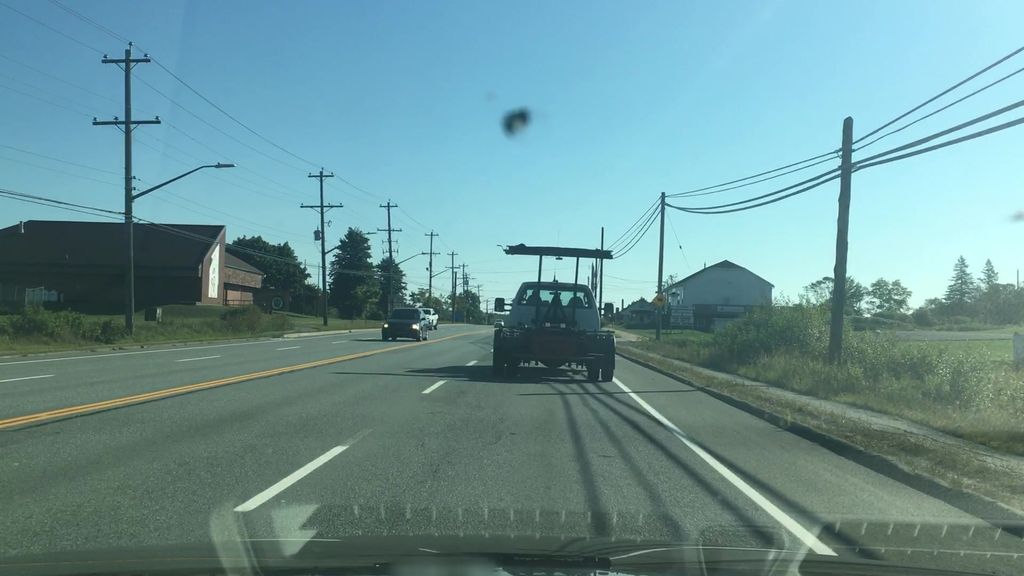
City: halifax